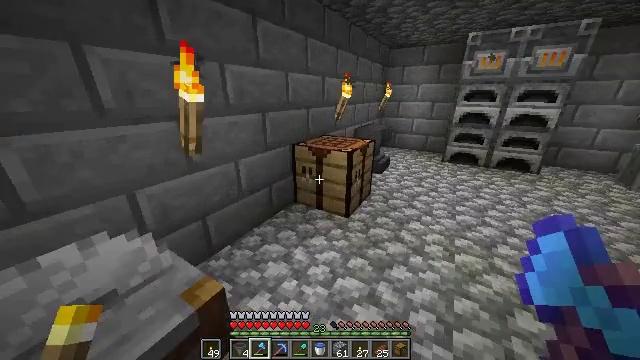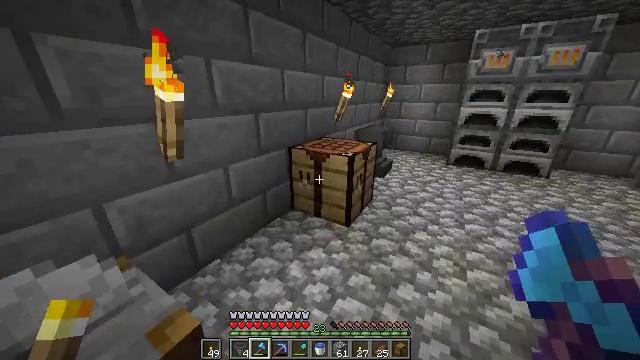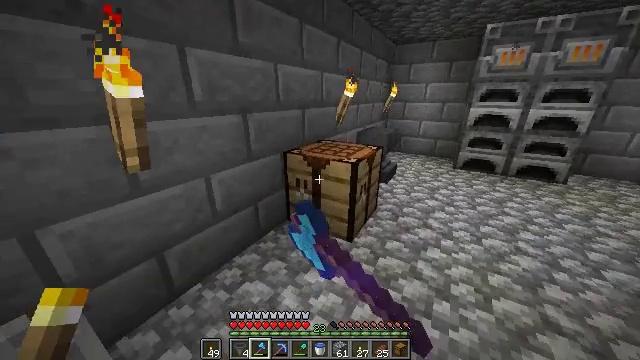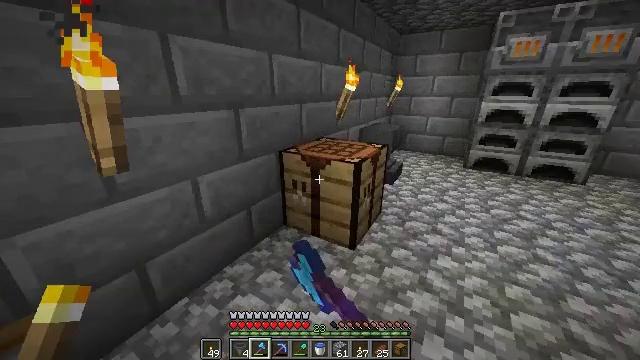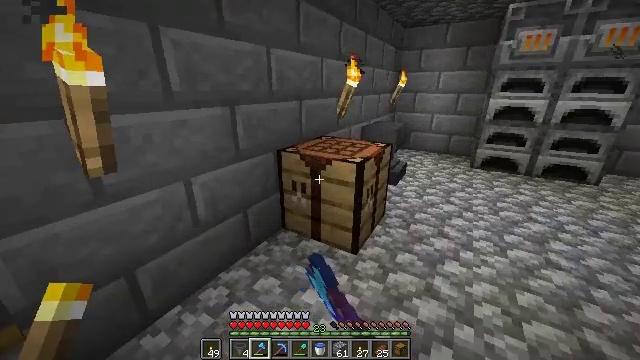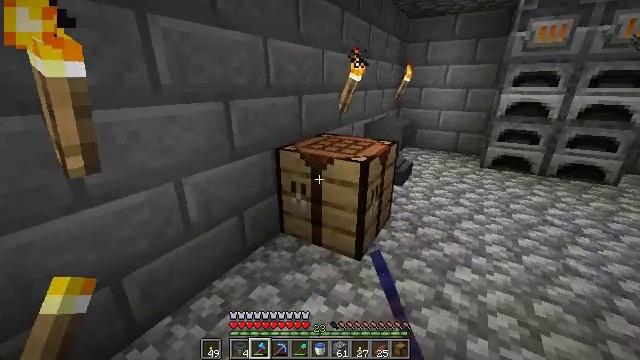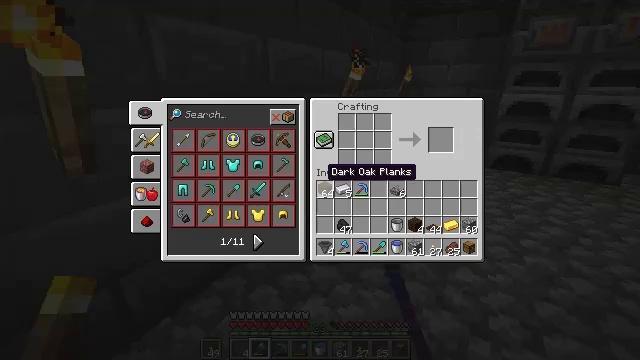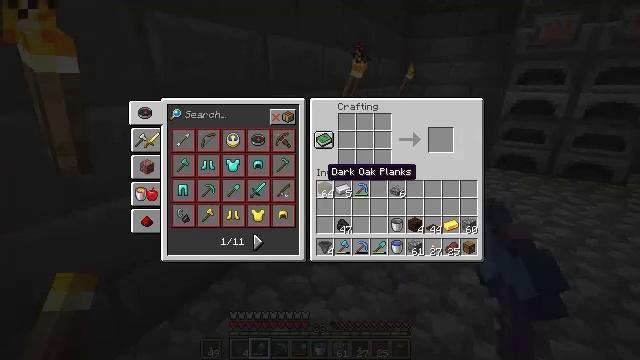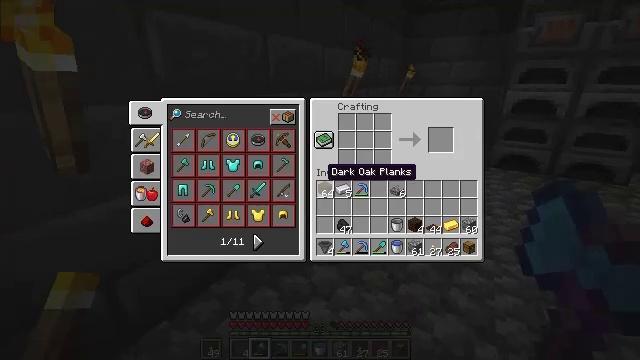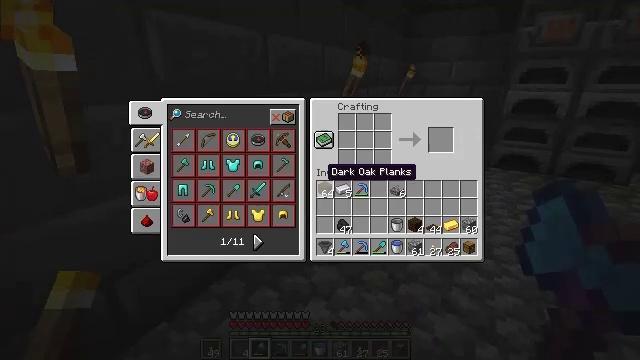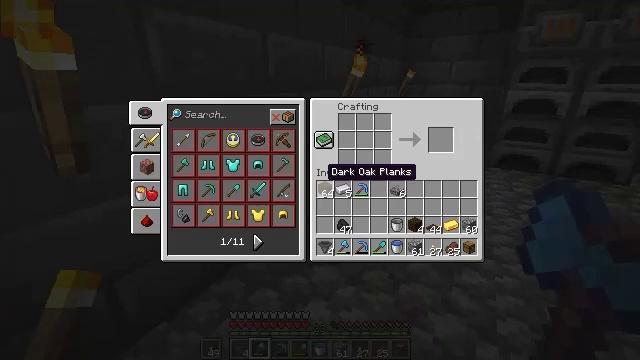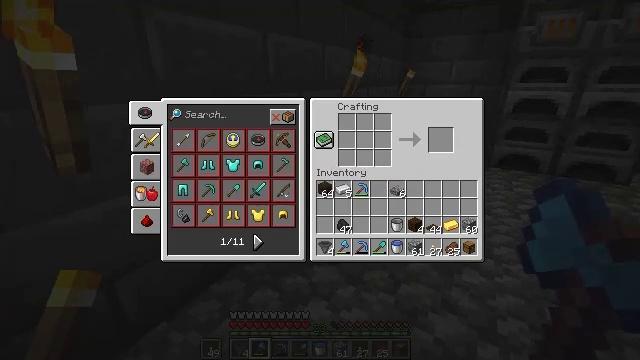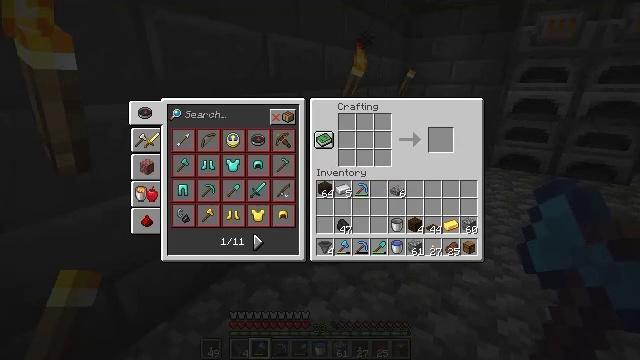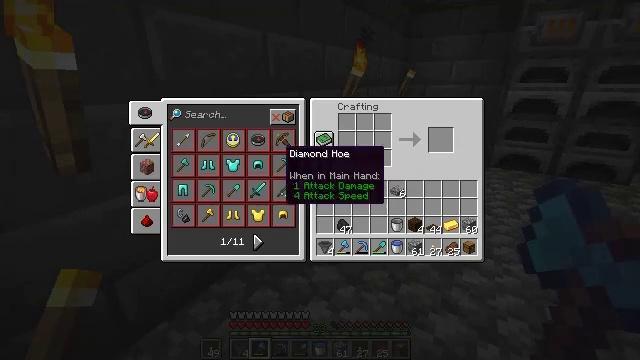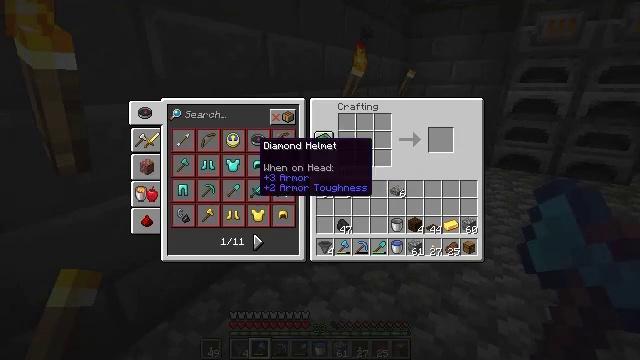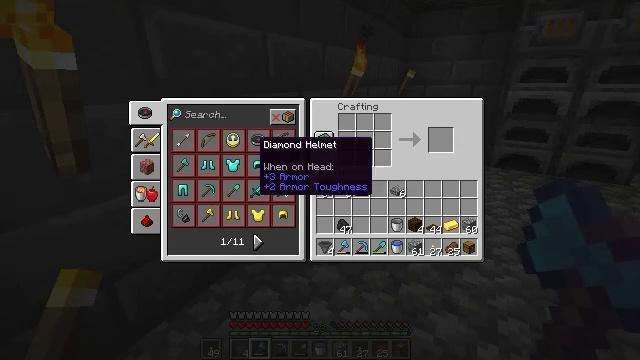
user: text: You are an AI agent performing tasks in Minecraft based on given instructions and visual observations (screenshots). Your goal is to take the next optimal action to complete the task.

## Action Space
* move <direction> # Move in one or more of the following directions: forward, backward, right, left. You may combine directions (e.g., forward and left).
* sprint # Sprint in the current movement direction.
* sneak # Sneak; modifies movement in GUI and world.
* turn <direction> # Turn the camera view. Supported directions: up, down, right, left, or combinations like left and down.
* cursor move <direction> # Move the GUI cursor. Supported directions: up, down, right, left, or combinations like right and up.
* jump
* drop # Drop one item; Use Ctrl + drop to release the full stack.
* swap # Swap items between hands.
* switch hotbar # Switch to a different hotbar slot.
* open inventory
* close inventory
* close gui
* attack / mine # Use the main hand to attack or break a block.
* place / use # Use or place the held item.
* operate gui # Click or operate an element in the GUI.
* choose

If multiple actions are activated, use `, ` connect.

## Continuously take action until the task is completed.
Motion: motion action
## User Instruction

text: Put dark oak planks in the grid to craft a dark oak trapdoor.
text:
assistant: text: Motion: move forward, use / place
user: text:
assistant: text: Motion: use / place
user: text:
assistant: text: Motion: use / place
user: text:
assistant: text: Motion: use / place
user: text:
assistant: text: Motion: no_op
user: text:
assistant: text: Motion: open gui
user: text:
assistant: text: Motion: no_op
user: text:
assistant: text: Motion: no_op
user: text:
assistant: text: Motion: no_op
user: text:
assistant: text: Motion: no_op
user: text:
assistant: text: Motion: no_op
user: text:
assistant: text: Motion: cursor move left and up
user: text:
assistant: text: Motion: cursor move left and up
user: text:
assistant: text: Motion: cursor move left and up
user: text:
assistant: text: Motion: no_op
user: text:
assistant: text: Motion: cursor move left and up
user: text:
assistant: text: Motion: cursor move left and up
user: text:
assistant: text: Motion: cursor move up
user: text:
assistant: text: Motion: no_op
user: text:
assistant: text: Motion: no_op
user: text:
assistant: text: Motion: no_op
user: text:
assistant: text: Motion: operate gui
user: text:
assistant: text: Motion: operate gui
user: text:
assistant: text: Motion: operate gui
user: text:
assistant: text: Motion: operate gui
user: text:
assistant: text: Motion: no_op
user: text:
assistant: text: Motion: no_op
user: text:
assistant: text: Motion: no_op
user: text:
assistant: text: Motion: no_op
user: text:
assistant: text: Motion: no_op